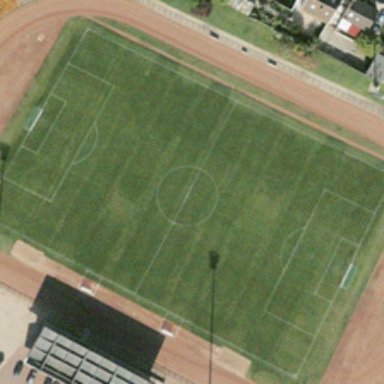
Several buildings and green trees are near a playground .